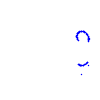
Particle: proton